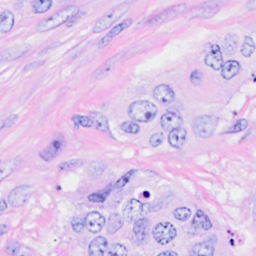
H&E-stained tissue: Breast